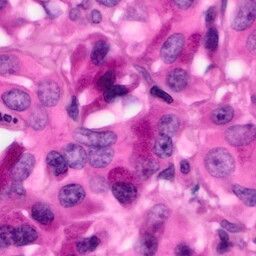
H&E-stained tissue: Pancreatic